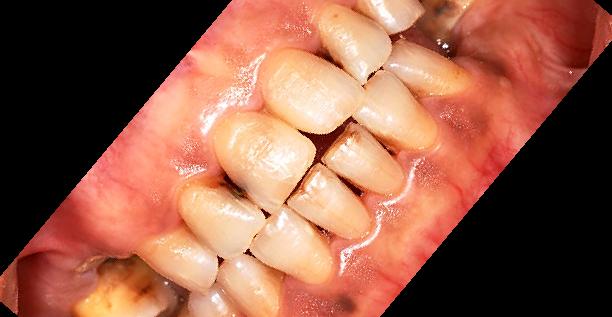
Condition: Gingivitis